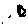
Label: line